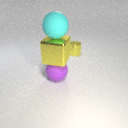
large purple rubber sphere in front of small yellow metal cylinder